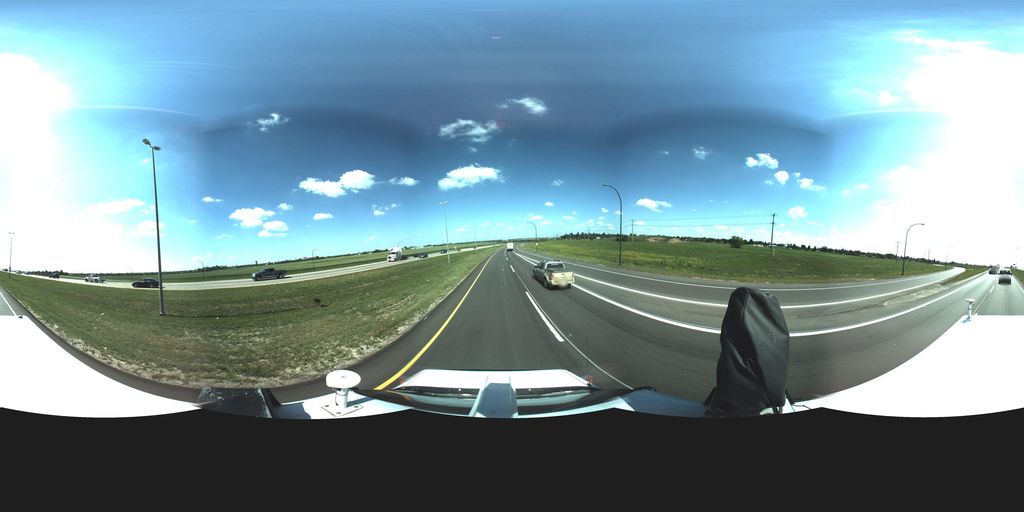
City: saskatoon